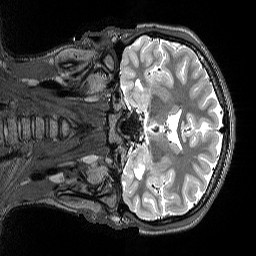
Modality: T2w
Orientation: coronal
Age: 19
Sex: female
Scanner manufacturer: siemens
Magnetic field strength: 3 T
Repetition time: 3.2 s
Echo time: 0.564 s